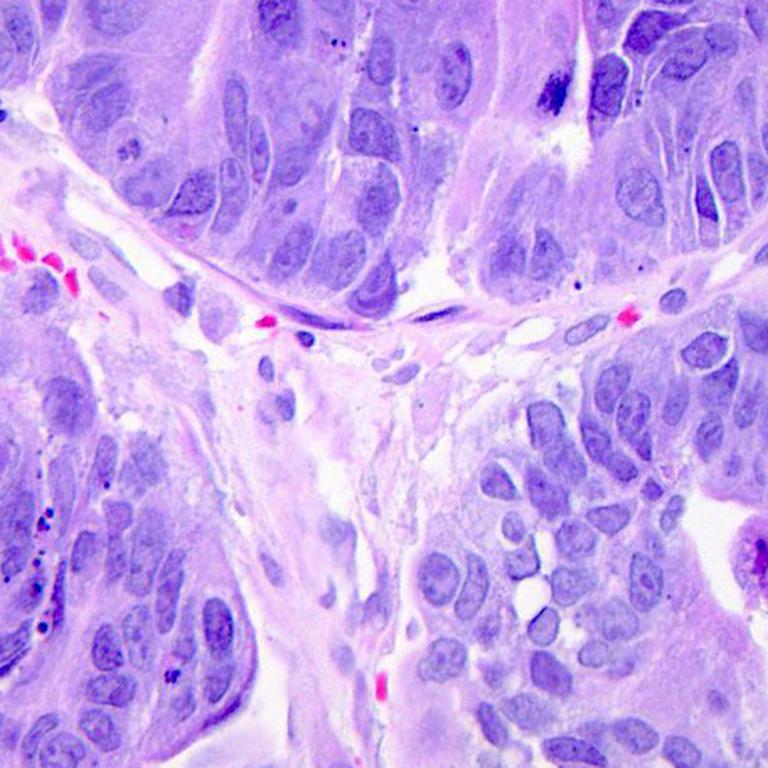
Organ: colon
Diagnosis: adenocarcinomas